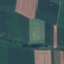
Label: AnnualCrop